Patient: sex F, age 22
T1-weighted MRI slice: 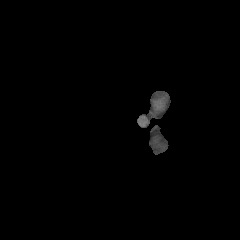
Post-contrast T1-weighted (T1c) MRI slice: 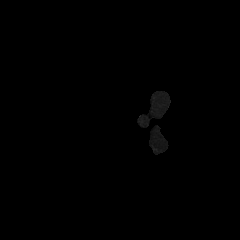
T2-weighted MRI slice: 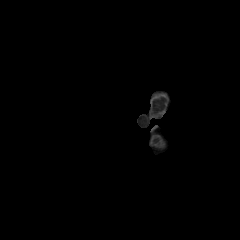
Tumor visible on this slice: no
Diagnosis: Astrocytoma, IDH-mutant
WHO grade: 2